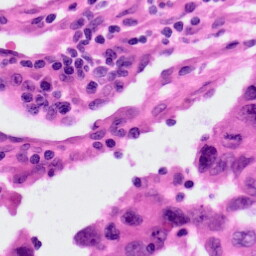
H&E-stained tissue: Lung